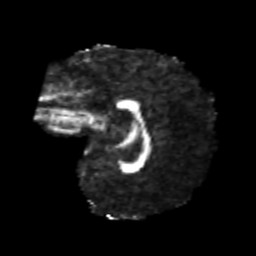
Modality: FA
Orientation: sagittal
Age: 21
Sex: female
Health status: healthy
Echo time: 0.074 s